Question: For example:
'''
$('.input-xlarge').keyup(function(element) {
element.parent().parent().removeClass("error success");
});
'''
I have many input fields under class .input-xlarge, they are colored green or red depending on success state after form is submitted. (non-ajax form)
Now I want it to be more user friendly - as field state is returned back from the server my field keeps glowing red until next submit with valid input is initiated.
Therefore after user submitted form, received some fields - some in valid, some in invalid state I want field to be neutral decoration whenever user starts typing inside.
From the code I provided I expect:
1. to trigger event for any input field with class .input-xlarge whenever user starts typing.
2. Indicate which input field exactly requires changing of css decoration(removing css classes) to neutral white.
As you can see I know the exact navigation towards the css element afterwards but the root object ends up with an error:
'''
Uncaught TypeError: Object #<Object> has no method 'parent'
'''

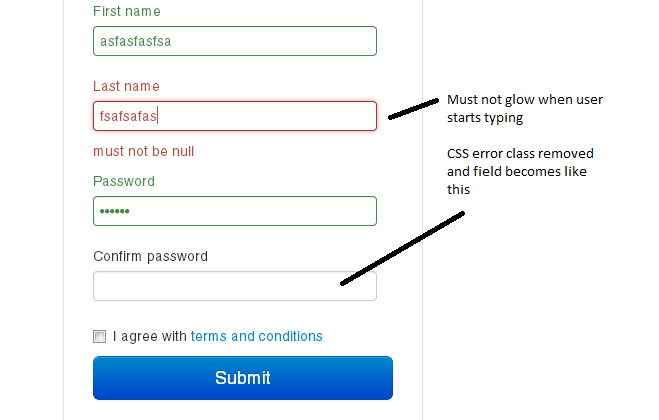
Answer: Inside a function, you can use 'this' to get the element who triggered the function. Use this:
'''
$('.input-xlarge').keyup(function() {
$(this).parent().parent().removeClass("error success");
});
'''
The first parameter in the function is the event. An other way would be to use currentTarget on the event object (which is the same as 'this'):
'''
$('.input-xlarge').keyup(function(e) {
$(e.currentTarget).parent().parent().removeClass("error success");
});
'''
Also, don't be affraid to use 'console.log()'. Using it in the case would have show you that 'element' was an event.